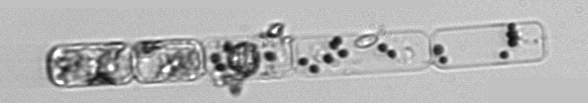
Label: Guinardia_delicatula_TAG_internal_parasite